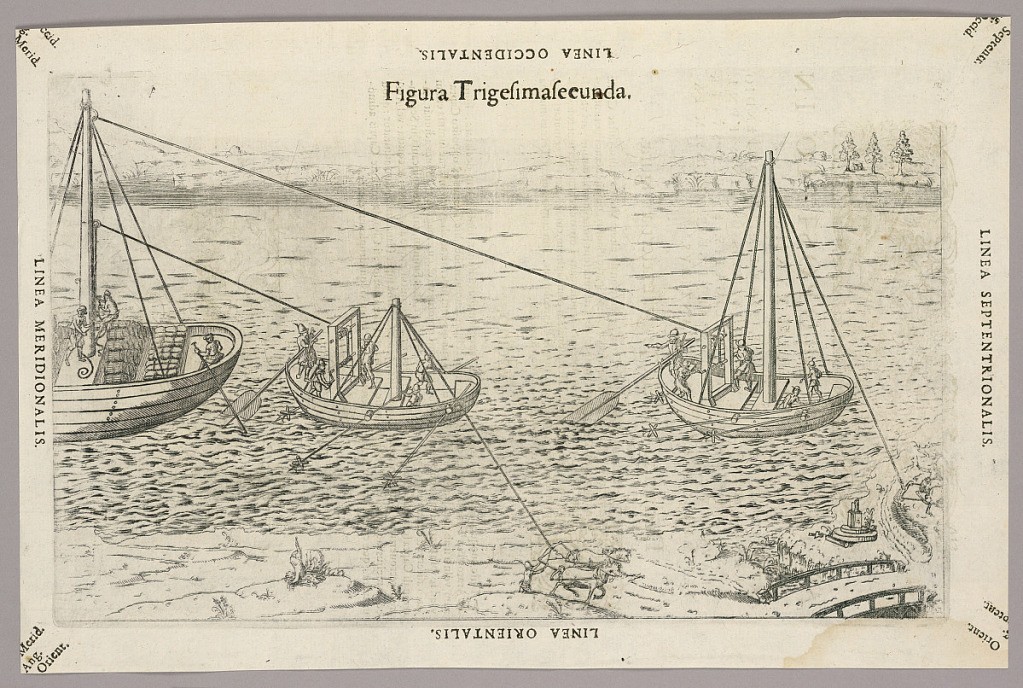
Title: Plate XXXII from Theatrum instrumentorum et machinarum
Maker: Julio Paschale
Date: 1582
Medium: Woodcut on paper
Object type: Print
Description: Two small boats pulling a larger one through a channel. Teams of horses hitched to masts of the small boats; the small boats with ropes to the large boat. Bridge, lower left. Description in Latin on verso of 1949-152-229.